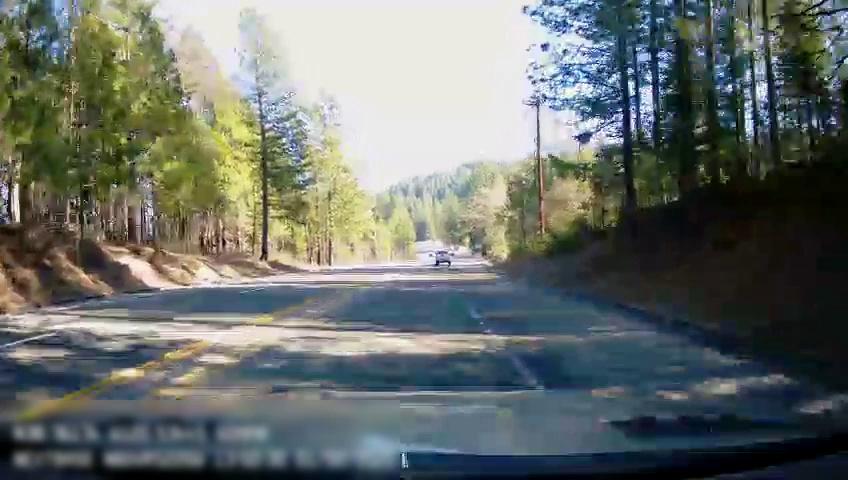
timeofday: Day
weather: Sunny
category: Drivable Space
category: Vehicles | Truck
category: Lanes | Alternate Lane
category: Lanes | Opposite Lane
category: Lanes | Opposite Lane
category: Lanes | Opposite Lane